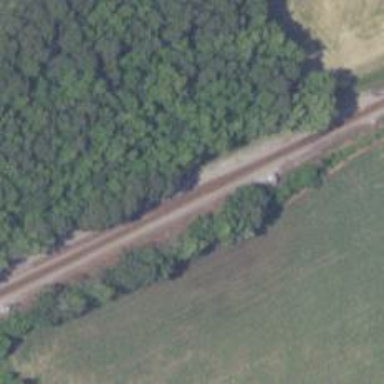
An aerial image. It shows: Site related to the railway.